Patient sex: M
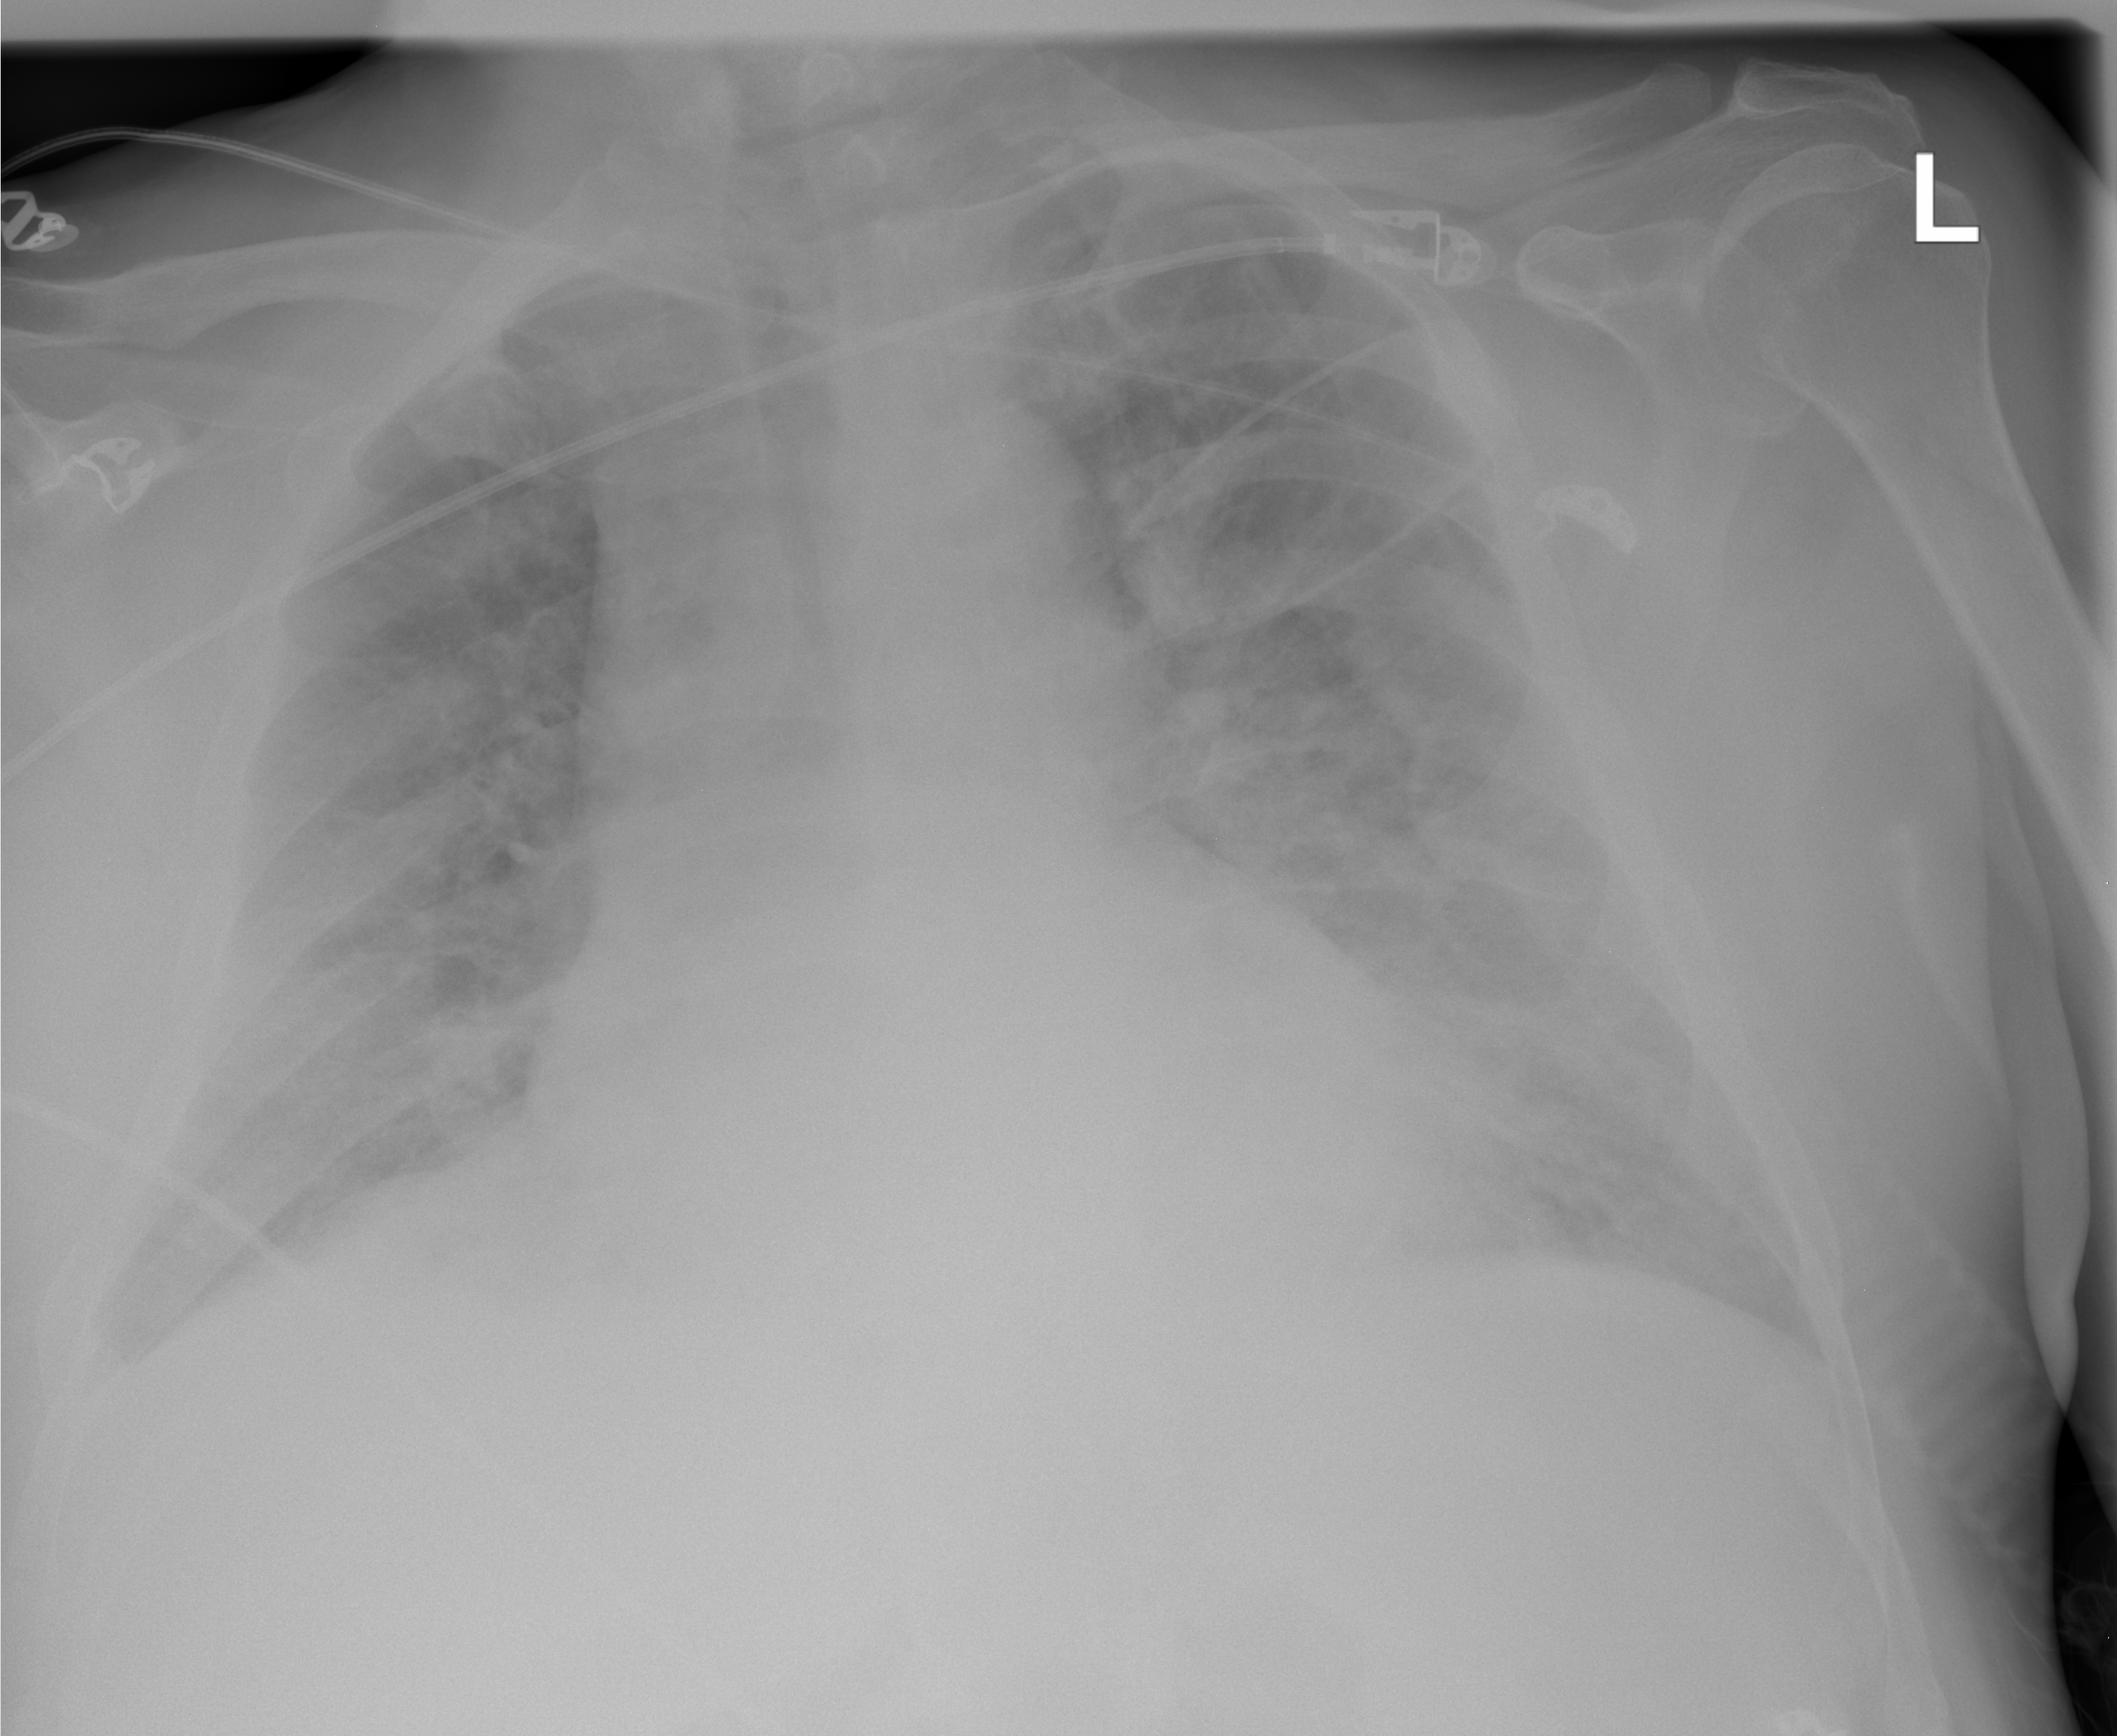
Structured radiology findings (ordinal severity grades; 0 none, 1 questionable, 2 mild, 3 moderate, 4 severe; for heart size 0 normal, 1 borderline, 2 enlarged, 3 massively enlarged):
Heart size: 2
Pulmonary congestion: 3
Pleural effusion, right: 2
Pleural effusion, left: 2
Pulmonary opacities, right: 1
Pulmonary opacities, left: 1
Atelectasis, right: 3
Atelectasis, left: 3